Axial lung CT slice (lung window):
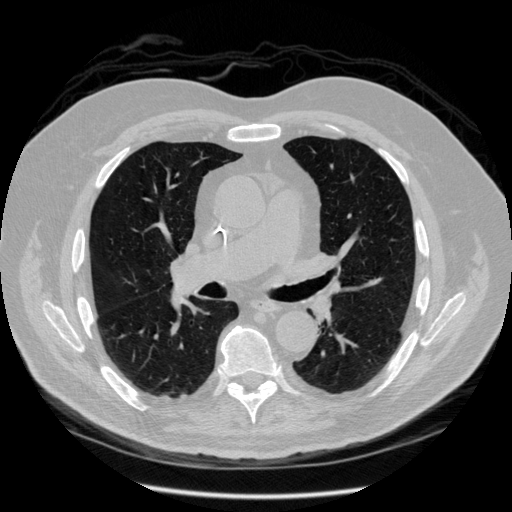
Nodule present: no